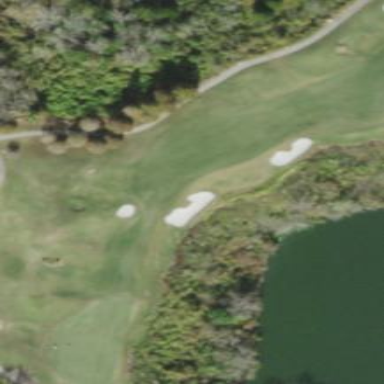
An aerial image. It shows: Sand bunker on golf course.